Question: I'm using angular cli 1.4.3, node 6.11.3, npm 5.4.2, I'm trying to read the records from rest API but it did not give output at localhost. There is no error arise in dev console output. Below is the code and screenshot:
read-products.component.html
'''
<div class="row m-b-18px">
<div class="col-md-12">
<!-- button to create new product -->
<a (click)="createProduct()" class='btn btn-primary pull-right'>
<span class='glyphicon glyphicon-plus'></span> Create Product
</a>
</div>
</div>
<div class="row">
<div class="col-md-12">
<!-- HTML table for our list of product records -->
<table class='table table-hover table-responsive table-bordered'>
<tr>
<th>Product</th>
<th>Price</th>
<th>Description</th>
<th>Category</th>
<th>Actions</th>
</tr>
<!-- Use *ngFor directive to loop throught our list of products. -->
<tr *ngFor="let product of products">
<td>{{product.name}}</td>
<td>{{product.price}}</td>
<td>{{product.description}}</td>
<td>{{product.category_name}}</td>
<td>
<!-- read one product button -->
<a (click)="readOneProduct(product.id)" class='btn btn-
primary m-r-5px'>
<span class='glyphicon glyphicon-eye-open'></span> Read
</a>
<!-- edit product button -->
<a (click)="updateProduct(product.id)" class='btn btn-info
m-r-5px'>
<span class='glyphicon glyphicon-edit'></span> Edit
</a>
<!-- delete product button -->
<a (click)="deleteProduct(product.id)" class='btn btn-danger
m-r-5px'>
<span class='glyphicon glyphicon-remove'></span> Delete
</a>
</td>
</tr>
</table>
</div>
</div>
'''
read-products.component.ts
'''
import { Component, OnInit, Input, Output, EventEmitter } from
'@angular/core';
import { ProductService } from '../product.service';
import { Observable } from 'rxjs/Observable';
import { Product } from '../product';
@Component({
selector: 'app-read-products',
templateUrl: './read-products.component.html',
styleUrls: ['./read-products.component.css'],
providers: [ProductService]
})
export class ReadProductsComponent implements OnInit {
// store list of products
products: Product[];
// initialize productService to retrieve list products in the ngOnInit()
constructor(private productService: ProductService){}
// methods that we will use later
createProduct(){}
readOneProduct(id){}
updateProduct(id){}
deleteProduct(id){}
// Read products from API.
ngOnInit(){
this.productService.readProducts()
.subscribe(products =>
this.products=products['records']
);
}
}
'''
app.component.html
'''
<!-- container -->
<div class="container">
<!-- show page header -->
<div class="row">
<div class="col-md-12">
<div class='page-header'><h1>{{title}}</h1></div>
</div>
</div>
<!-- Show this view if "show_read_products_html" property of AppComponent is
true. -->
<app-read-products
*ngIf="show_read_products_html">
</app-read-products>
</div>
<!-- /container -->
'''
app.component.ts
'''
import { Component } from '@angular/core';
@Component({
selector: 'app-root',
templateUrl: './app.component.html',
styleUrls: ['./app.component.css']
})
export class AppComponent {
// properties for child components
title="Read Products";
// properties used to identify what views to show
show_read_products_html=true;
}
'''
product.service.ts
'''
import { Injectable } from '@angular/core';
import { Http, Response, Headers, RequestOptions } from '@angular/http';
import { Observable } from 'rxjs/Observable';
import 'rxjs/add/operator/map';
import 'rxjs/add/operator/catch';
import { Product } from './product';
@Injectable()
// Service for products data.
export class ProductService {
// We need Http to talk to a remote server.
constructor(private _http : Http){ }
// Get list of products from remote server.
readProducts(): Observable<Product[]>{
return this._http
.get("http://localhost/Rest%20API/product/read.php")
.map(res => res.json());
}
}
'''
product.ts
'''
// Product class to define this object's properties.
export class Product {
constructor(
public id: number,
public name: string,
public price: number,
public description: string,
public category_id: number,
public category_name: string
){}
}
'''

Thank you.
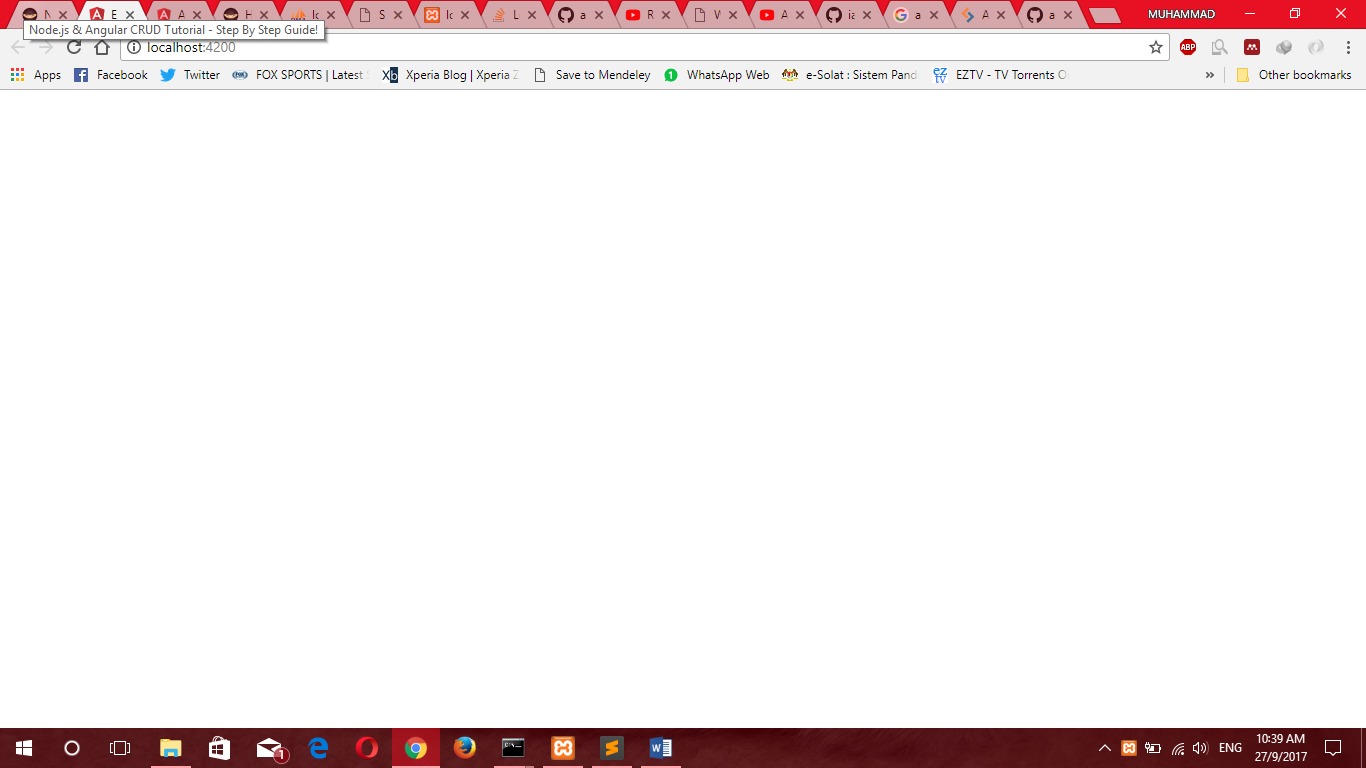
Answer: I got figured out how to solve this, need to import http module
'''
import { HttpModule } from '@angular/http';
@NgModule({
declarations: [ AppComponent, ReadProductsComponent ],
imports: [ BrowserModule, HttpModule ],
providers: [],
bootstrap: [AppComponent]
})
export class AppModule { }
'''